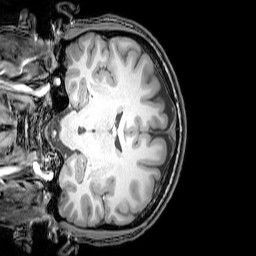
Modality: T1w
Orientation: coronal
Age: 24
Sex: male
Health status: healthy
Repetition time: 0.081 s
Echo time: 0.037 s